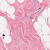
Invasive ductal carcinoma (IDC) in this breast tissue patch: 0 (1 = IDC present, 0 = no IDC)